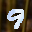
Label: 9